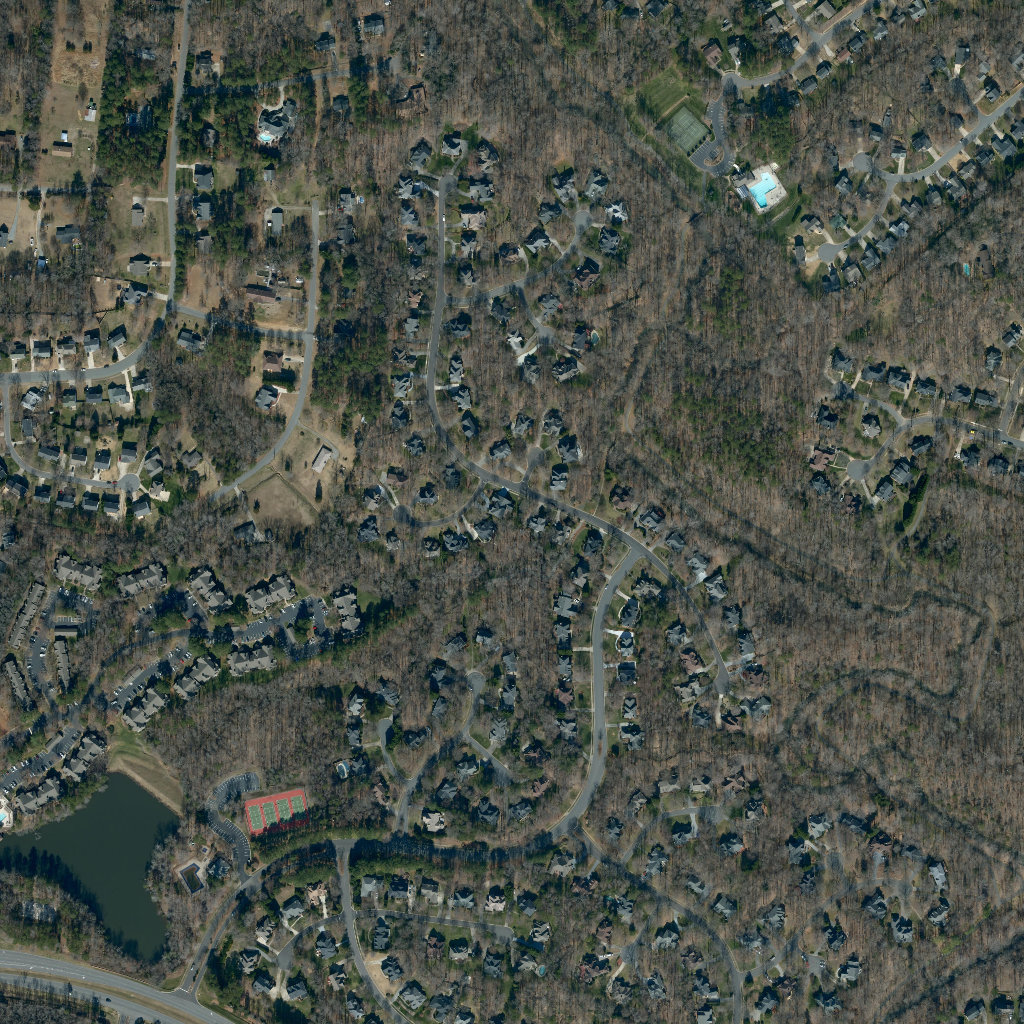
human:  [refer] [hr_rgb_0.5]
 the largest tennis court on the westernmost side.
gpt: <box>[[23, 76, 30, 81, 0]]</box>

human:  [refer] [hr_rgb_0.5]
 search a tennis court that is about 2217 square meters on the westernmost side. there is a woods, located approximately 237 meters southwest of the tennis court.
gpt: <box>[[23, 76, 30, 81, 0]]</box>